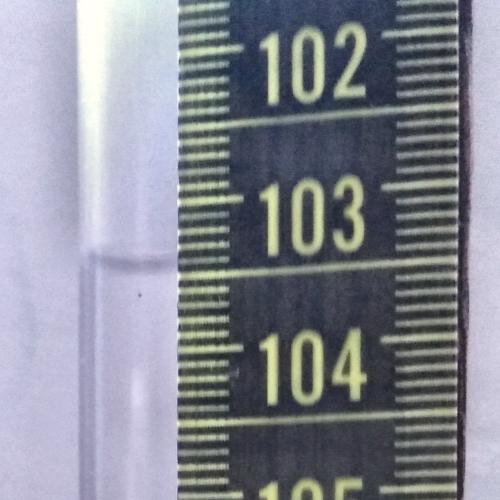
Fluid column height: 103.4 cm